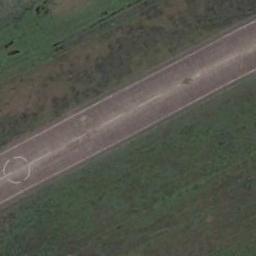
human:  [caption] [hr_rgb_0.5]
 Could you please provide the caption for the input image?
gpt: The runway goes through the lawn and a round marking is on the runway .

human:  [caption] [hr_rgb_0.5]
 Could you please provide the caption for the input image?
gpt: The runway is on the bare land next to the grass .

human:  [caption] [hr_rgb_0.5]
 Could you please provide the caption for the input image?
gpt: Next to the runway is a green lawn with white circles and dashes on the runway .

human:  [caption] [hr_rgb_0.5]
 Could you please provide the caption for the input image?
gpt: The grass is on either side of the runway .

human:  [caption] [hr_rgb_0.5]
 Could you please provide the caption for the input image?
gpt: There are green lawns beside the runway .